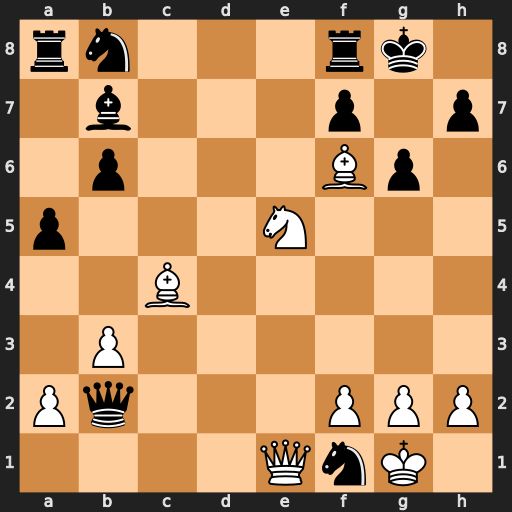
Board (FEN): rn3rk1/1b3p1p/1p3Bp1/p3N3/2B5/1P6/Pq3PPP/4QnK1
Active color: w
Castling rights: -
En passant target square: -
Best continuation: Ng4 Qxf6 Nxf6+